四年级 · 算术
买 40 套桌椅一共要花多少钱?

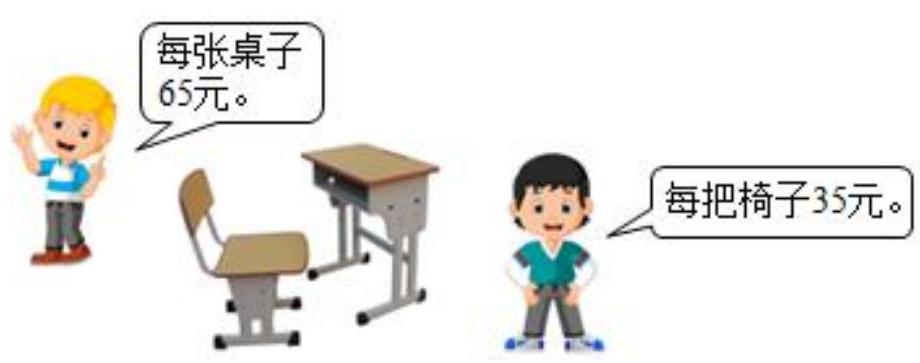
答案: 解4000 元

【分析】每张桌子的价钱加每把椅子的价钱等于一套桌椅的价钱，再乘桌椅的套数即可解答。

【详解】 $(65+35) \times 40$

$=100 \times 40$

$=4000 （$ 元）

答: 买 40 套桌椅一共要花 4000 元钱。

【点睛】本题主要考查学生对乘法分配律的掌握和灵活运用。